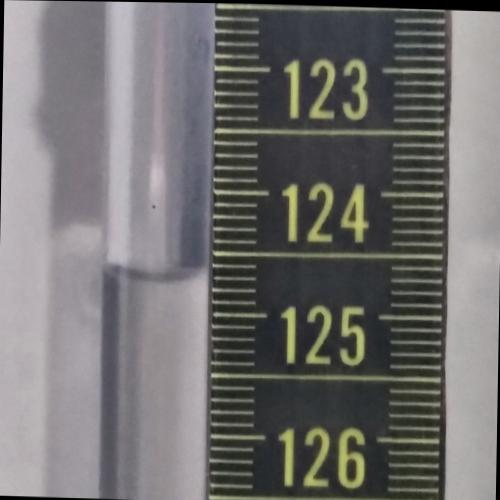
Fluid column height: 124.7 cm